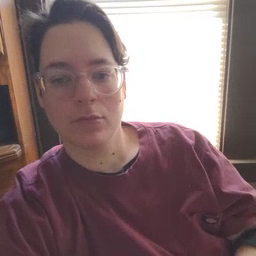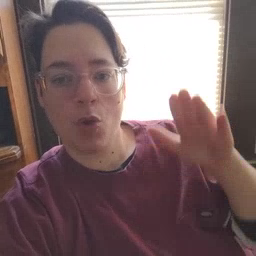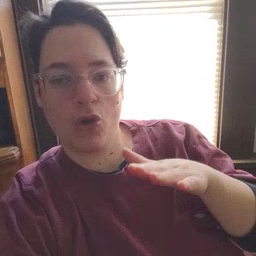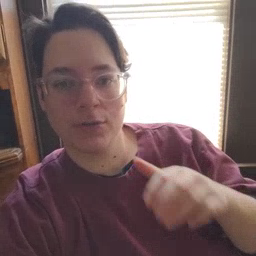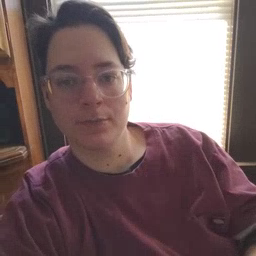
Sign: on